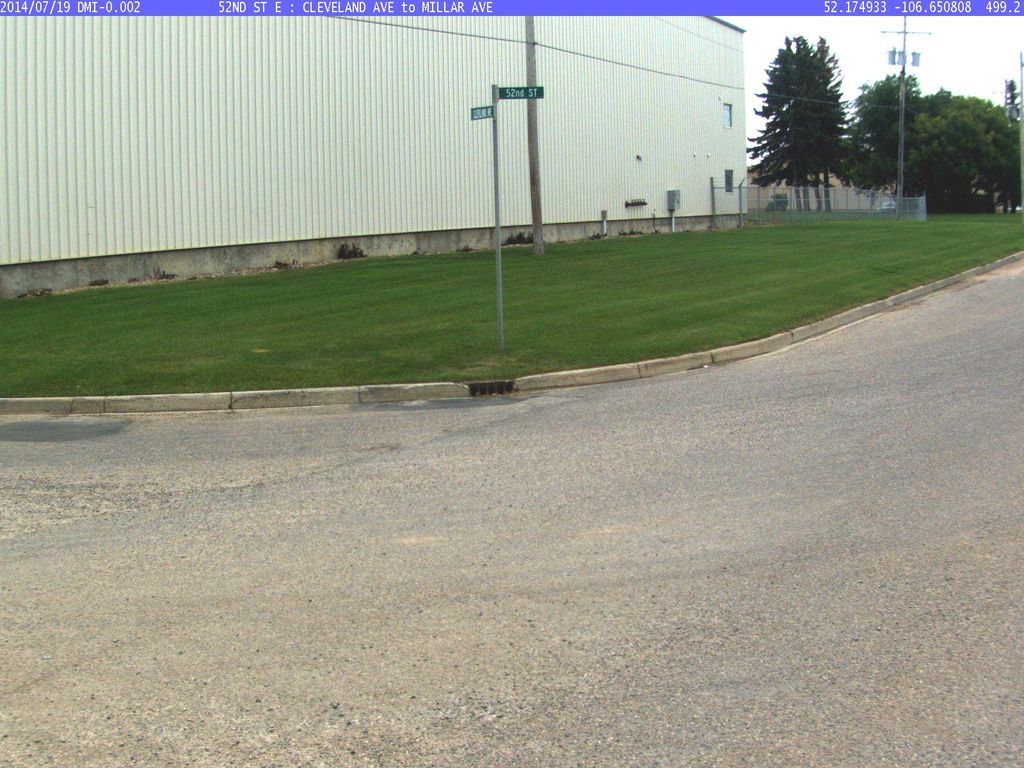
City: saskatoon